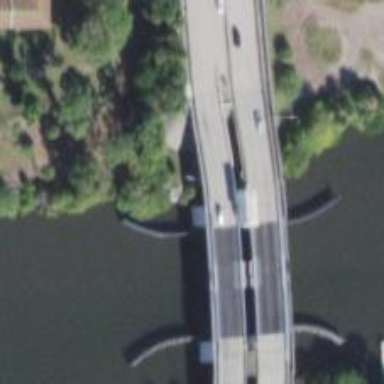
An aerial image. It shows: Primary highway on movable bascule bridge.